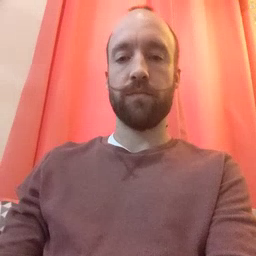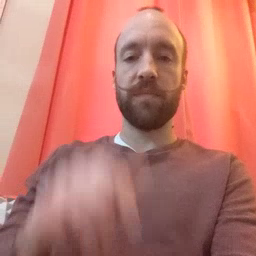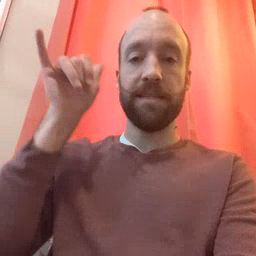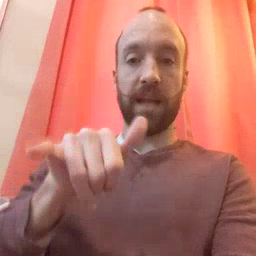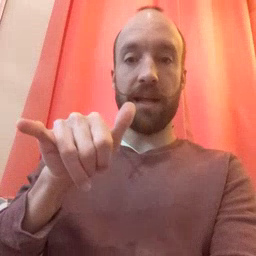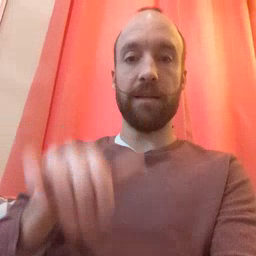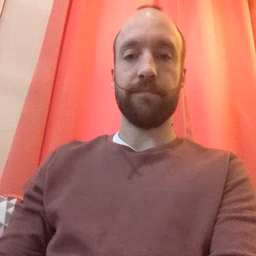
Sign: stay